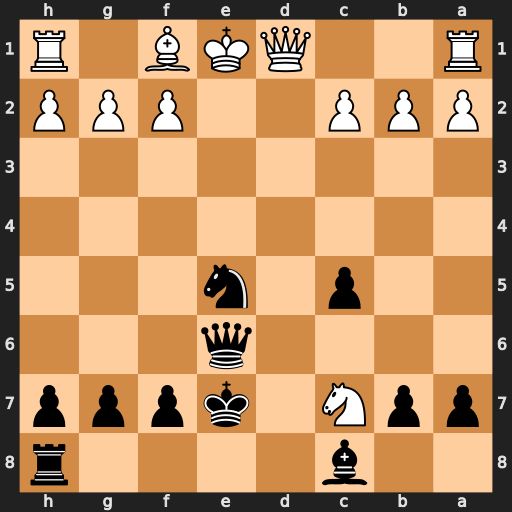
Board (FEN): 2b4r/ppN1kppp/4q3/2p1n3/8/8/PPP2PPP/R2QKB1R
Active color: b
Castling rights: KQ
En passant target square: -
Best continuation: Nf3#